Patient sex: M
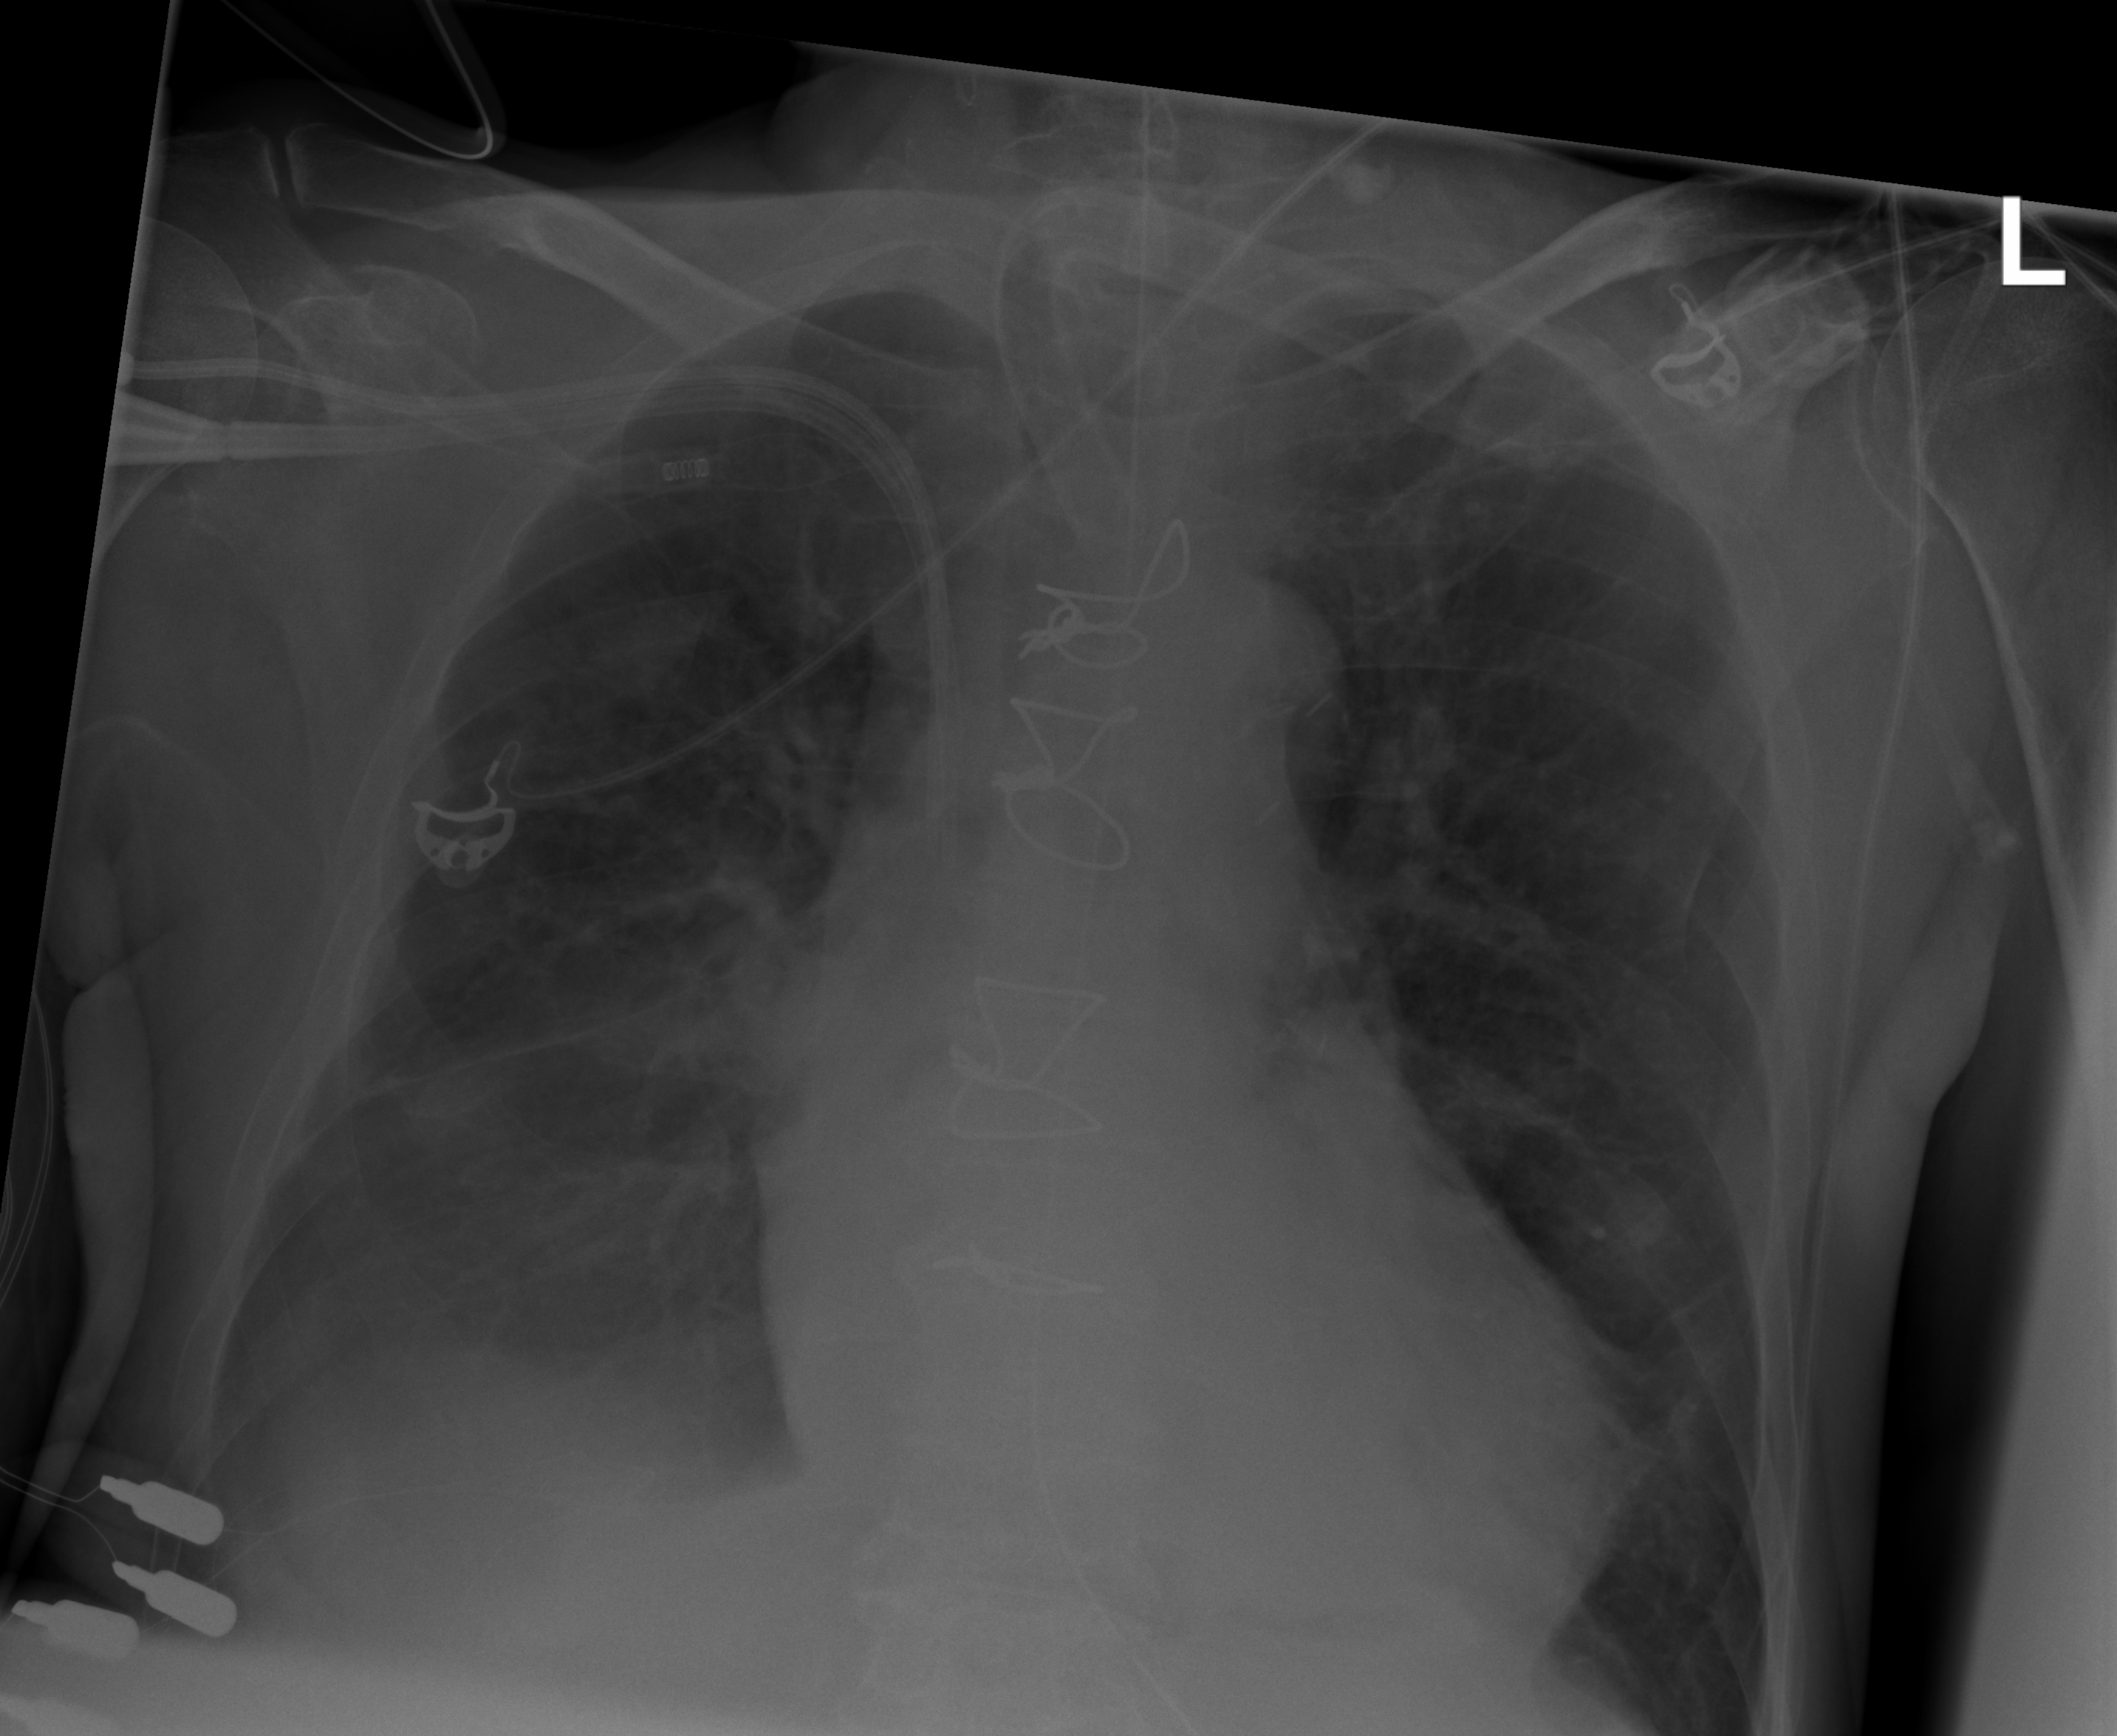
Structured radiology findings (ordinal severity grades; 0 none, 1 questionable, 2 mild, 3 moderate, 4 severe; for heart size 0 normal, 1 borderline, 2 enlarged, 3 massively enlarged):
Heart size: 2
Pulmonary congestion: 2
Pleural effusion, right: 2
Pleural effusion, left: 0
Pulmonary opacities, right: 1
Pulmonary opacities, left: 0
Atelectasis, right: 2
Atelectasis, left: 2